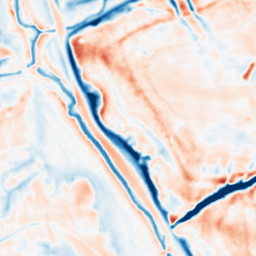
Category: multiscale
Decomposition family: dog_multiscale
Decomposition parameters: sigma_ratio: 1.6
n_scales: 4
base_sigma: 1
Upsampling method: linear_exact
Upsampling parameters: scale: 2
Upsampling scale: 2